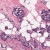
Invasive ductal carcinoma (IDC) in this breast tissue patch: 0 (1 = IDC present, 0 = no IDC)